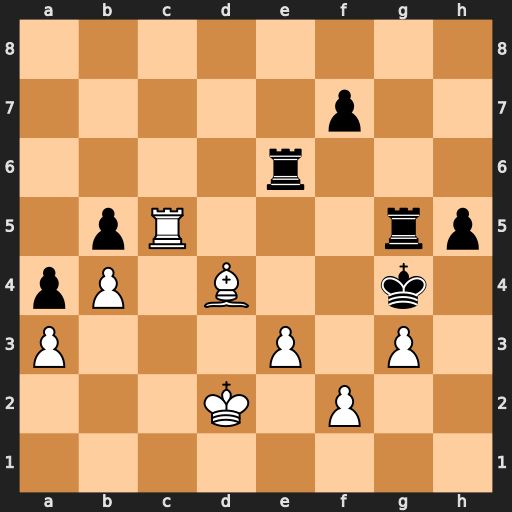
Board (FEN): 8/5p2/4r3/1pR3rp/pP1B2k1/P3P1P1/3K1P2/8
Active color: w
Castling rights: -
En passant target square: -
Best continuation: f3+ Kxf3 Rxg5